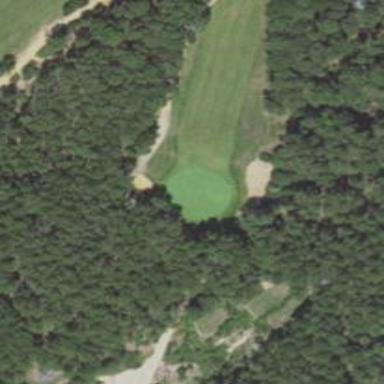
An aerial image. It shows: Path for golf carts.